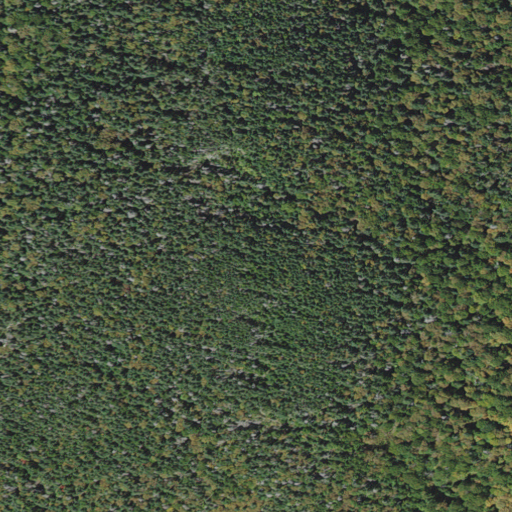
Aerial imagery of mountain in Vermont named Worth Mountain containing evergreen forest and deciduous forest